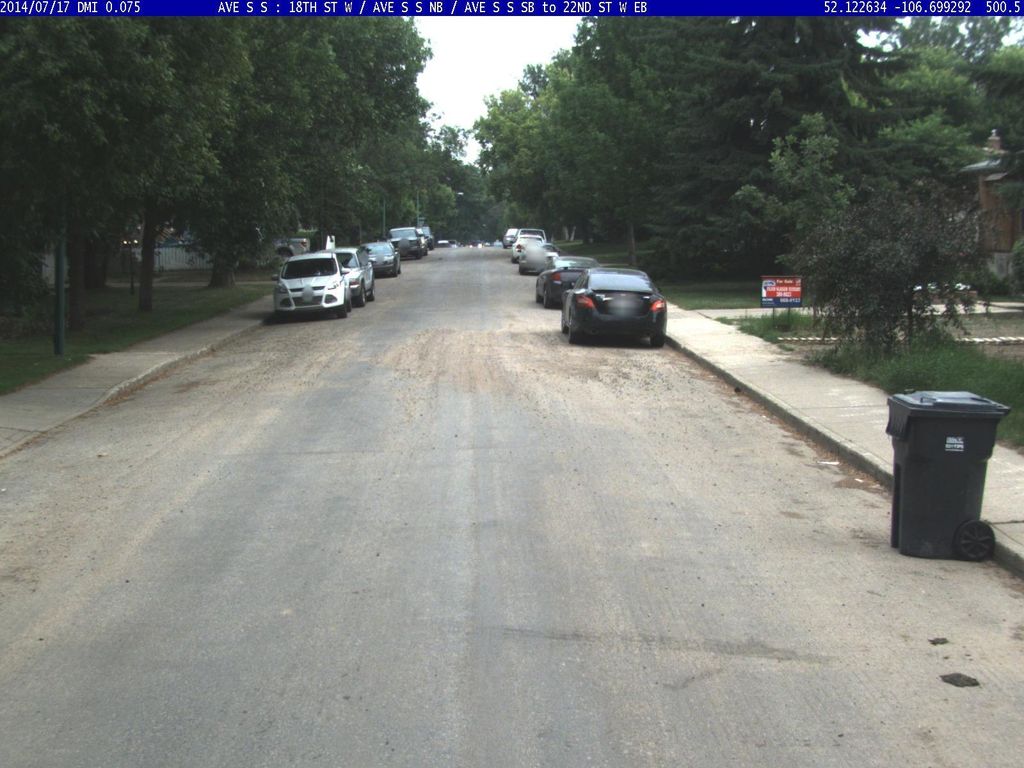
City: saskatoon